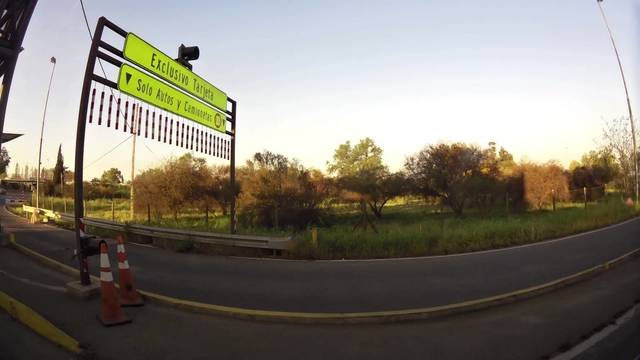
Region: Chile
Coordinates: -33.607, -70.85